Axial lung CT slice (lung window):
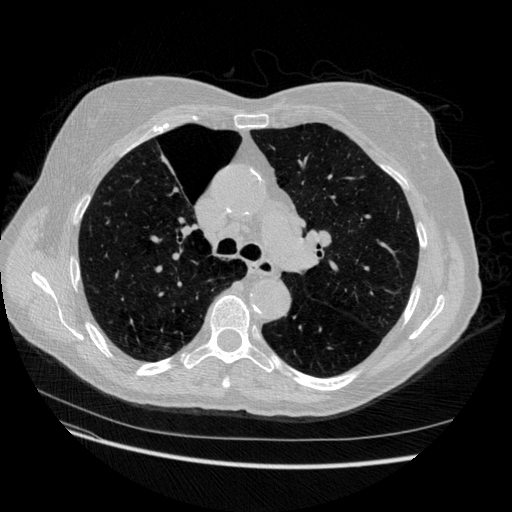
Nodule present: no